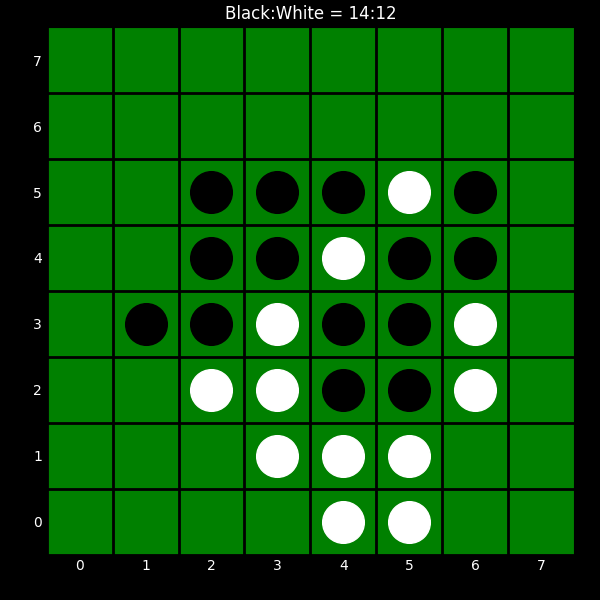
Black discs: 14
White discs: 12